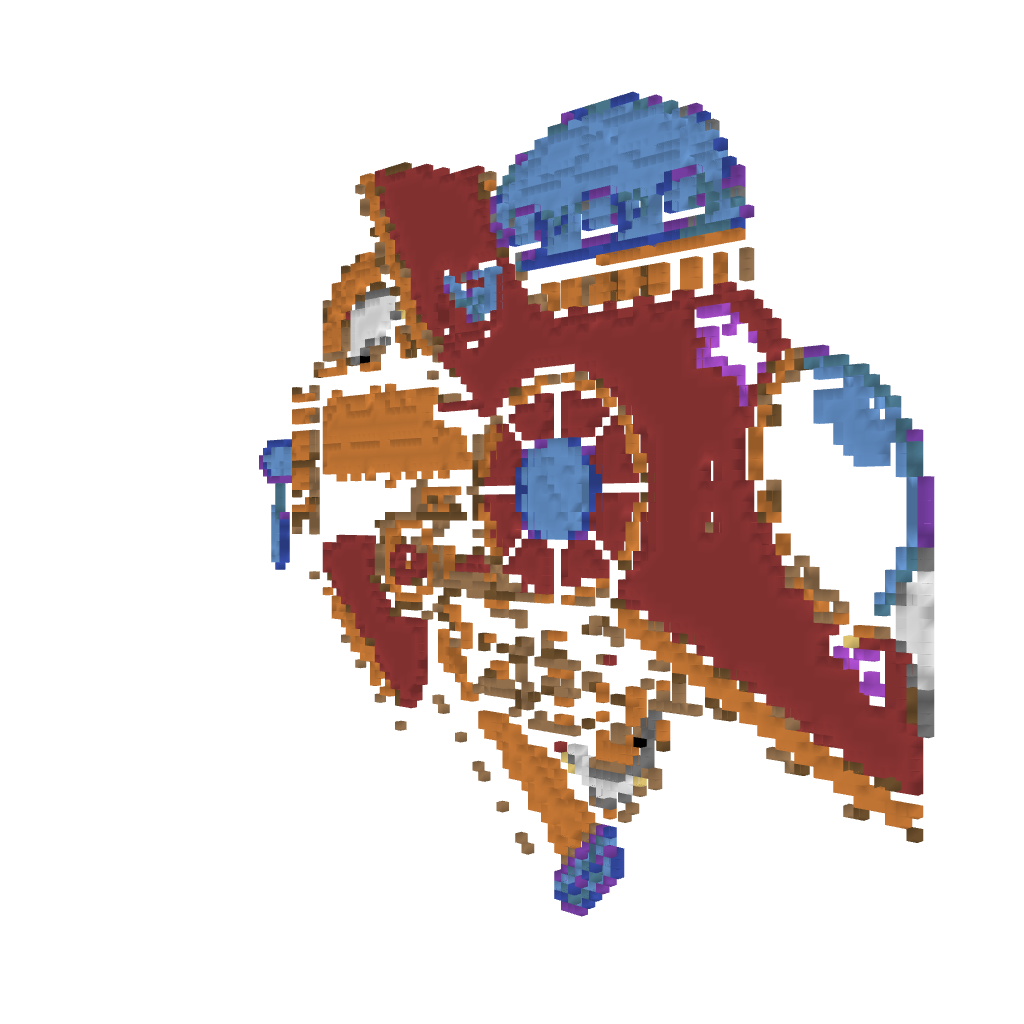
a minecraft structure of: Wily Machine #2 (ErnieCIII) bad low quality